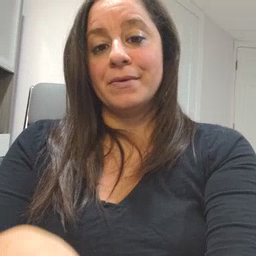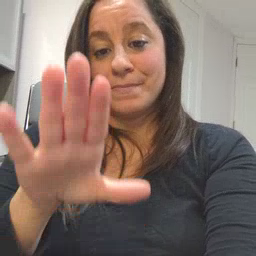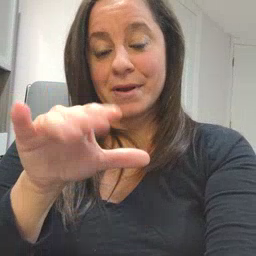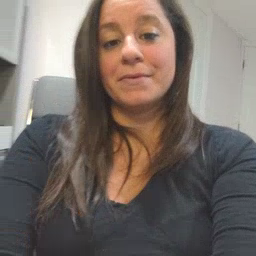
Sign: bye